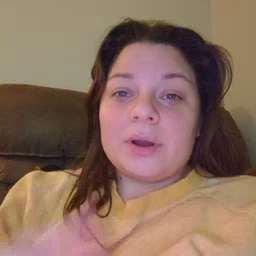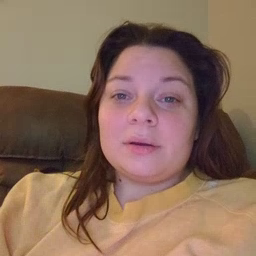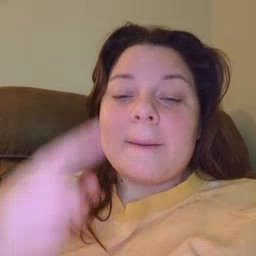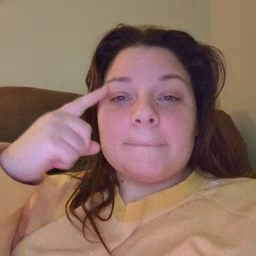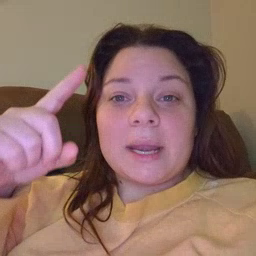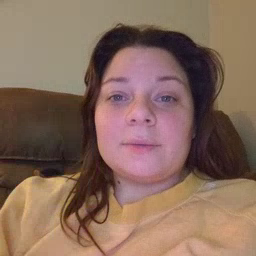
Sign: penny